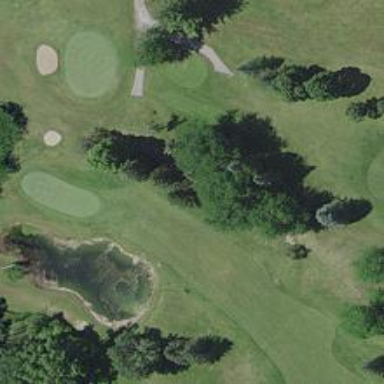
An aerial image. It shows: View of golf hole.